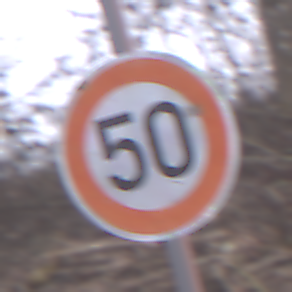
Verkehrszeichen: Geschwindigkeit50
Umgebung: Outdoor, Nature
Tageszeit: Midday
Wetter: Overcast
Licht: Natural
Jahreszeit: Autumn
Kontrast: LowContrast